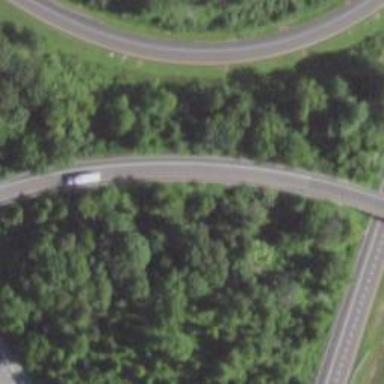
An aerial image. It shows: Asphalt motorway link.